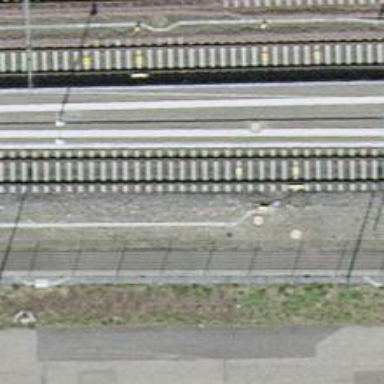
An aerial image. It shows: Railway switch.